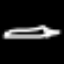
Label: pencil